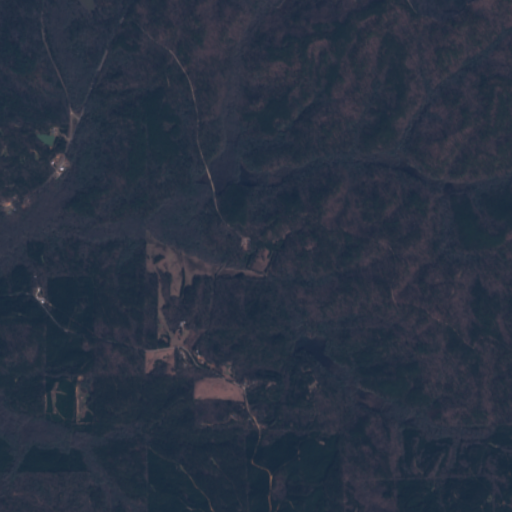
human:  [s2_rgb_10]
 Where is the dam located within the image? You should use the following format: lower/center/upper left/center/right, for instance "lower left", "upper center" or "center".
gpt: The dam is located in the upper left of the image.
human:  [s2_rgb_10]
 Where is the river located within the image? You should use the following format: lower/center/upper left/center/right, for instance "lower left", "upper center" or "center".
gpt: The river is located in the upper left of the image.
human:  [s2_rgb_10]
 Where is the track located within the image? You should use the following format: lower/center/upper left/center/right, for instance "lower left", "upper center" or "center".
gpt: There is no track in the image.